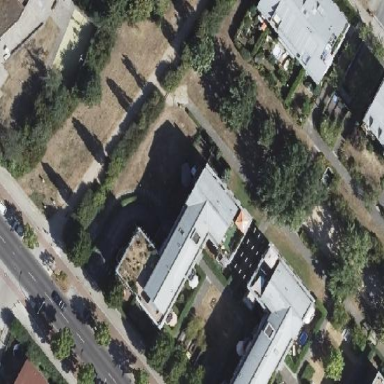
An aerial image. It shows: Flat-roofed apartment building.